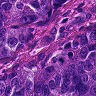
Metastatic tissue present: yes